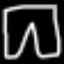
Label: pants